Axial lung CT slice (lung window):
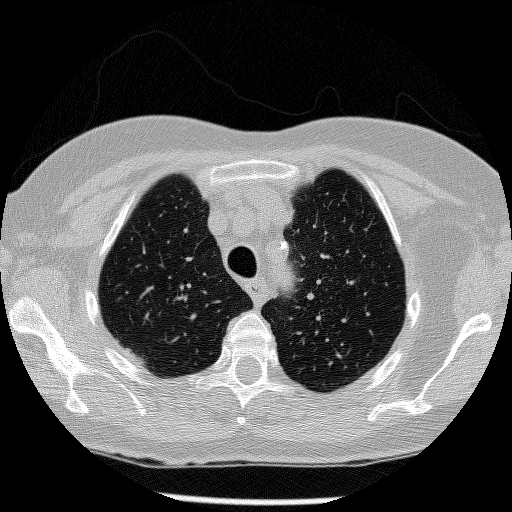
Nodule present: no